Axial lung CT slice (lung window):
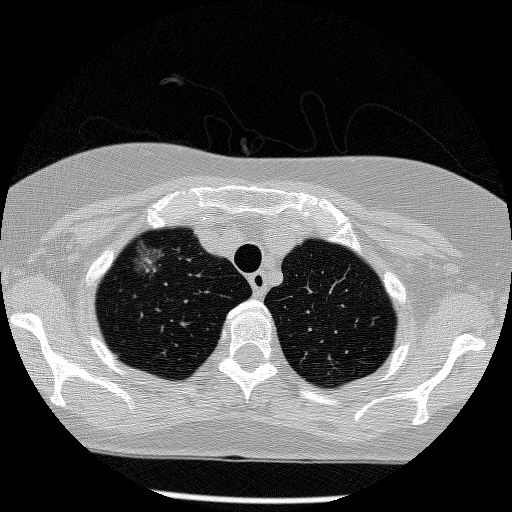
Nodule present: yes
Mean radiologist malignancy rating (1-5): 4.5